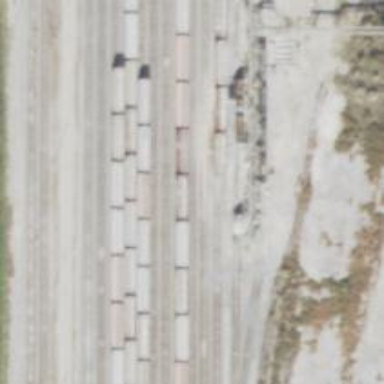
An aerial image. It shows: Railway yard.